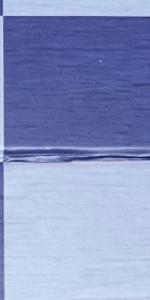
Label: Empty